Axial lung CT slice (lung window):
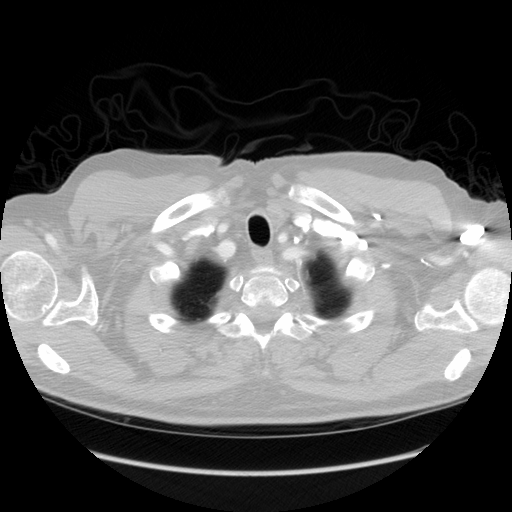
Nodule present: no